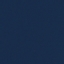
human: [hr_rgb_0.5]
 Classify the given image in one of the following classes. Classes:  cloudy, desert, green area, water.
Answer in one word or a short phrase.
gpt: water